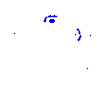
Particle: pion